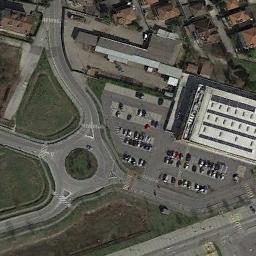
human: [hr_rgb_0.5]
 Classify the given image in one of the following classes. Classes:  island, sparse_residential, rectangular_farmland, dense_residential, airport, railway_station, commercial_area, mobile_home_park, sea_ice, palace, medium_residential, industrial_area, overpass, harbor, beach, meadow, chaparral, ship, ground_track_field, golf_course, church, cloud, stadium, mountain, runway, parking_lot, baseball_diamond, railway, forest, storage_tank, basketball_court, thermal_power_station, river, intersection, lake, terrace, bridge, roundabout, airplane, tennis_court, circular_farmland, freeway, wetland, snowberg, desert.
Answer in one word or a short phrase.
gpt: roundabout